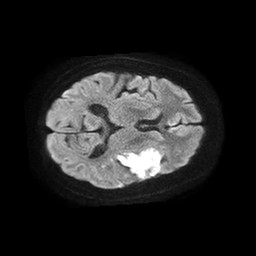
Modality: TRACE
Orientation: axial
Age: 57
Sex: female
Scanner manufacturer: philips
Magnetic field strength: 1.5 T
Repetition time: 4.6 s
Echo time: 0.08631 s